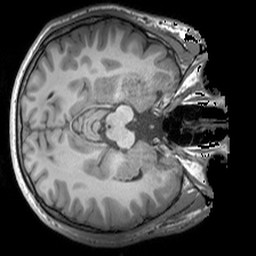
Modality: T1w
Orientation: axial
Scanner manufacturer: siemens
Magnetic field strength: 3 T
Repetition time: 1.9 s
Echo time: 0.00267 s